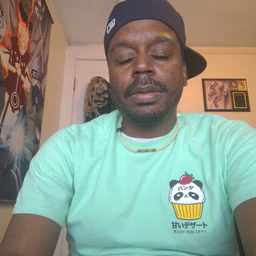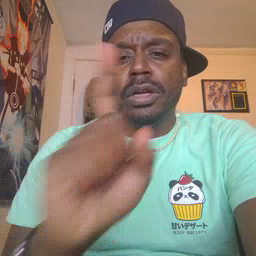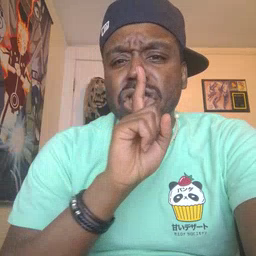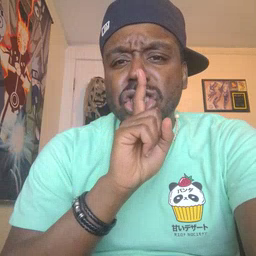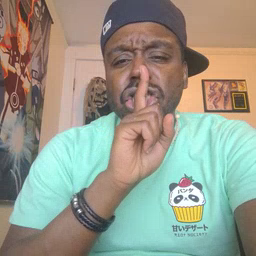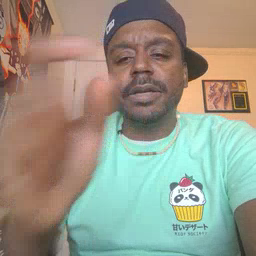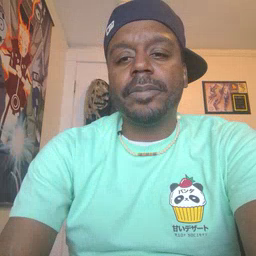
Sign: shhh